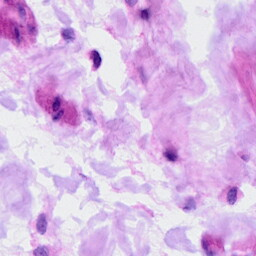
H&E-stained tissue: Ovarian